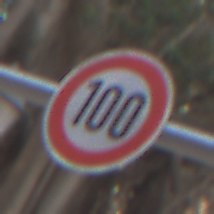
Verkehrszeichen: Geschwindigkeit100
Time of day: MorningAfternoon
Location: Outdoor (Suburban)
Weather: PartlyCloudy
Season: NotSpecified
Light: Natural